Question: I creates a date picker as shown in the picture. It show up when I run the program on tabs but when I tried it phone (HTC Glacier) the application crash, I can figure out where I missed something. Help me please. Thanks
here is my logcat:
'''
06-24 16:52:05.003: E/AndroidRuntime(19717): Caused by: java.lang.IllegalArgumentException: current should be >= start and <= end
06-24 16:52:05.003: E/AndroidRuntime(19717): at android.widget.NumberPicker.setCurrent(NumberPicker.java:288)
06-24 16:52:05.003: E/AndroidRuntime(19717): at android.widget.DatePicker.updateSpinners(DatePicker.java:384)
06-24 16:52:05.003: E/AndroidRuntime(19717): at android.widget.DatePicker.init(DatePicker.java:379)
06-24 16:52:05.003: E/AndroidRuntime(19717): at ph.com.unilab.iReport.IreportMain.onCreate(IreportMain.java:85)
'''
here is my code in main activity for the datepicker
'''
....
calendar = Calendar.getInstance();
dp_Date = (DatePicker) findViewById(R.id.dp_Date);
dp_Date.init(80, calendar.get(Calendar.MONTH), calendar.get(Calendar.DATE), null);
dp_Date.setDescendantFocusability(DatePicker.FOCUS_BLOCK_DESCENDANTS);
dp_Date.init(2013, calendar.getTime().getMonth(), calendar.getTime().getDate(), new OnDateChangedListener()
{
public void onDateChanged(DatePicker view, int year, int monthOfYear,int dayOfMonth) {
}
});
....
'''
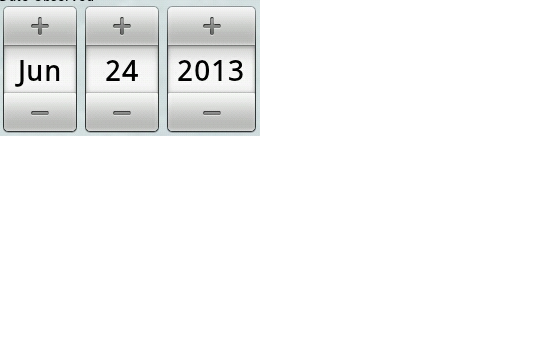
Answer: Your init code is quite strange and uses deprecated methods.
Try this:
'''
calendar = Calendar.getInstance();
datePicker = (DatePicker) findViewById(R.id.dp_Date);
datePicker.init(calendar.get(Calendar.YEAR), calendar.get(Calendar.MONTH), calendar.get(Calendar.DAY_OF_MONTH), new OnDateChangedListener() {
public void onDateChanged(DatePicker view, int year, int monthOfYear,int dayOfMonth) {
//TODO do stuff on date change
}
});
'''